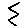
Label: zigzag